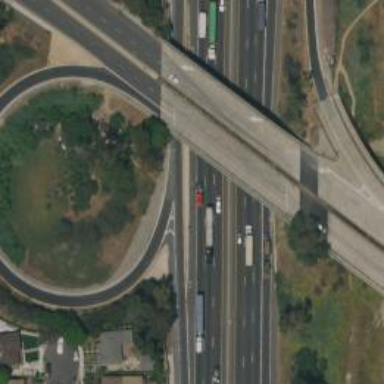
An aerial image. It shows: Motorway junction.